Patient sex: F
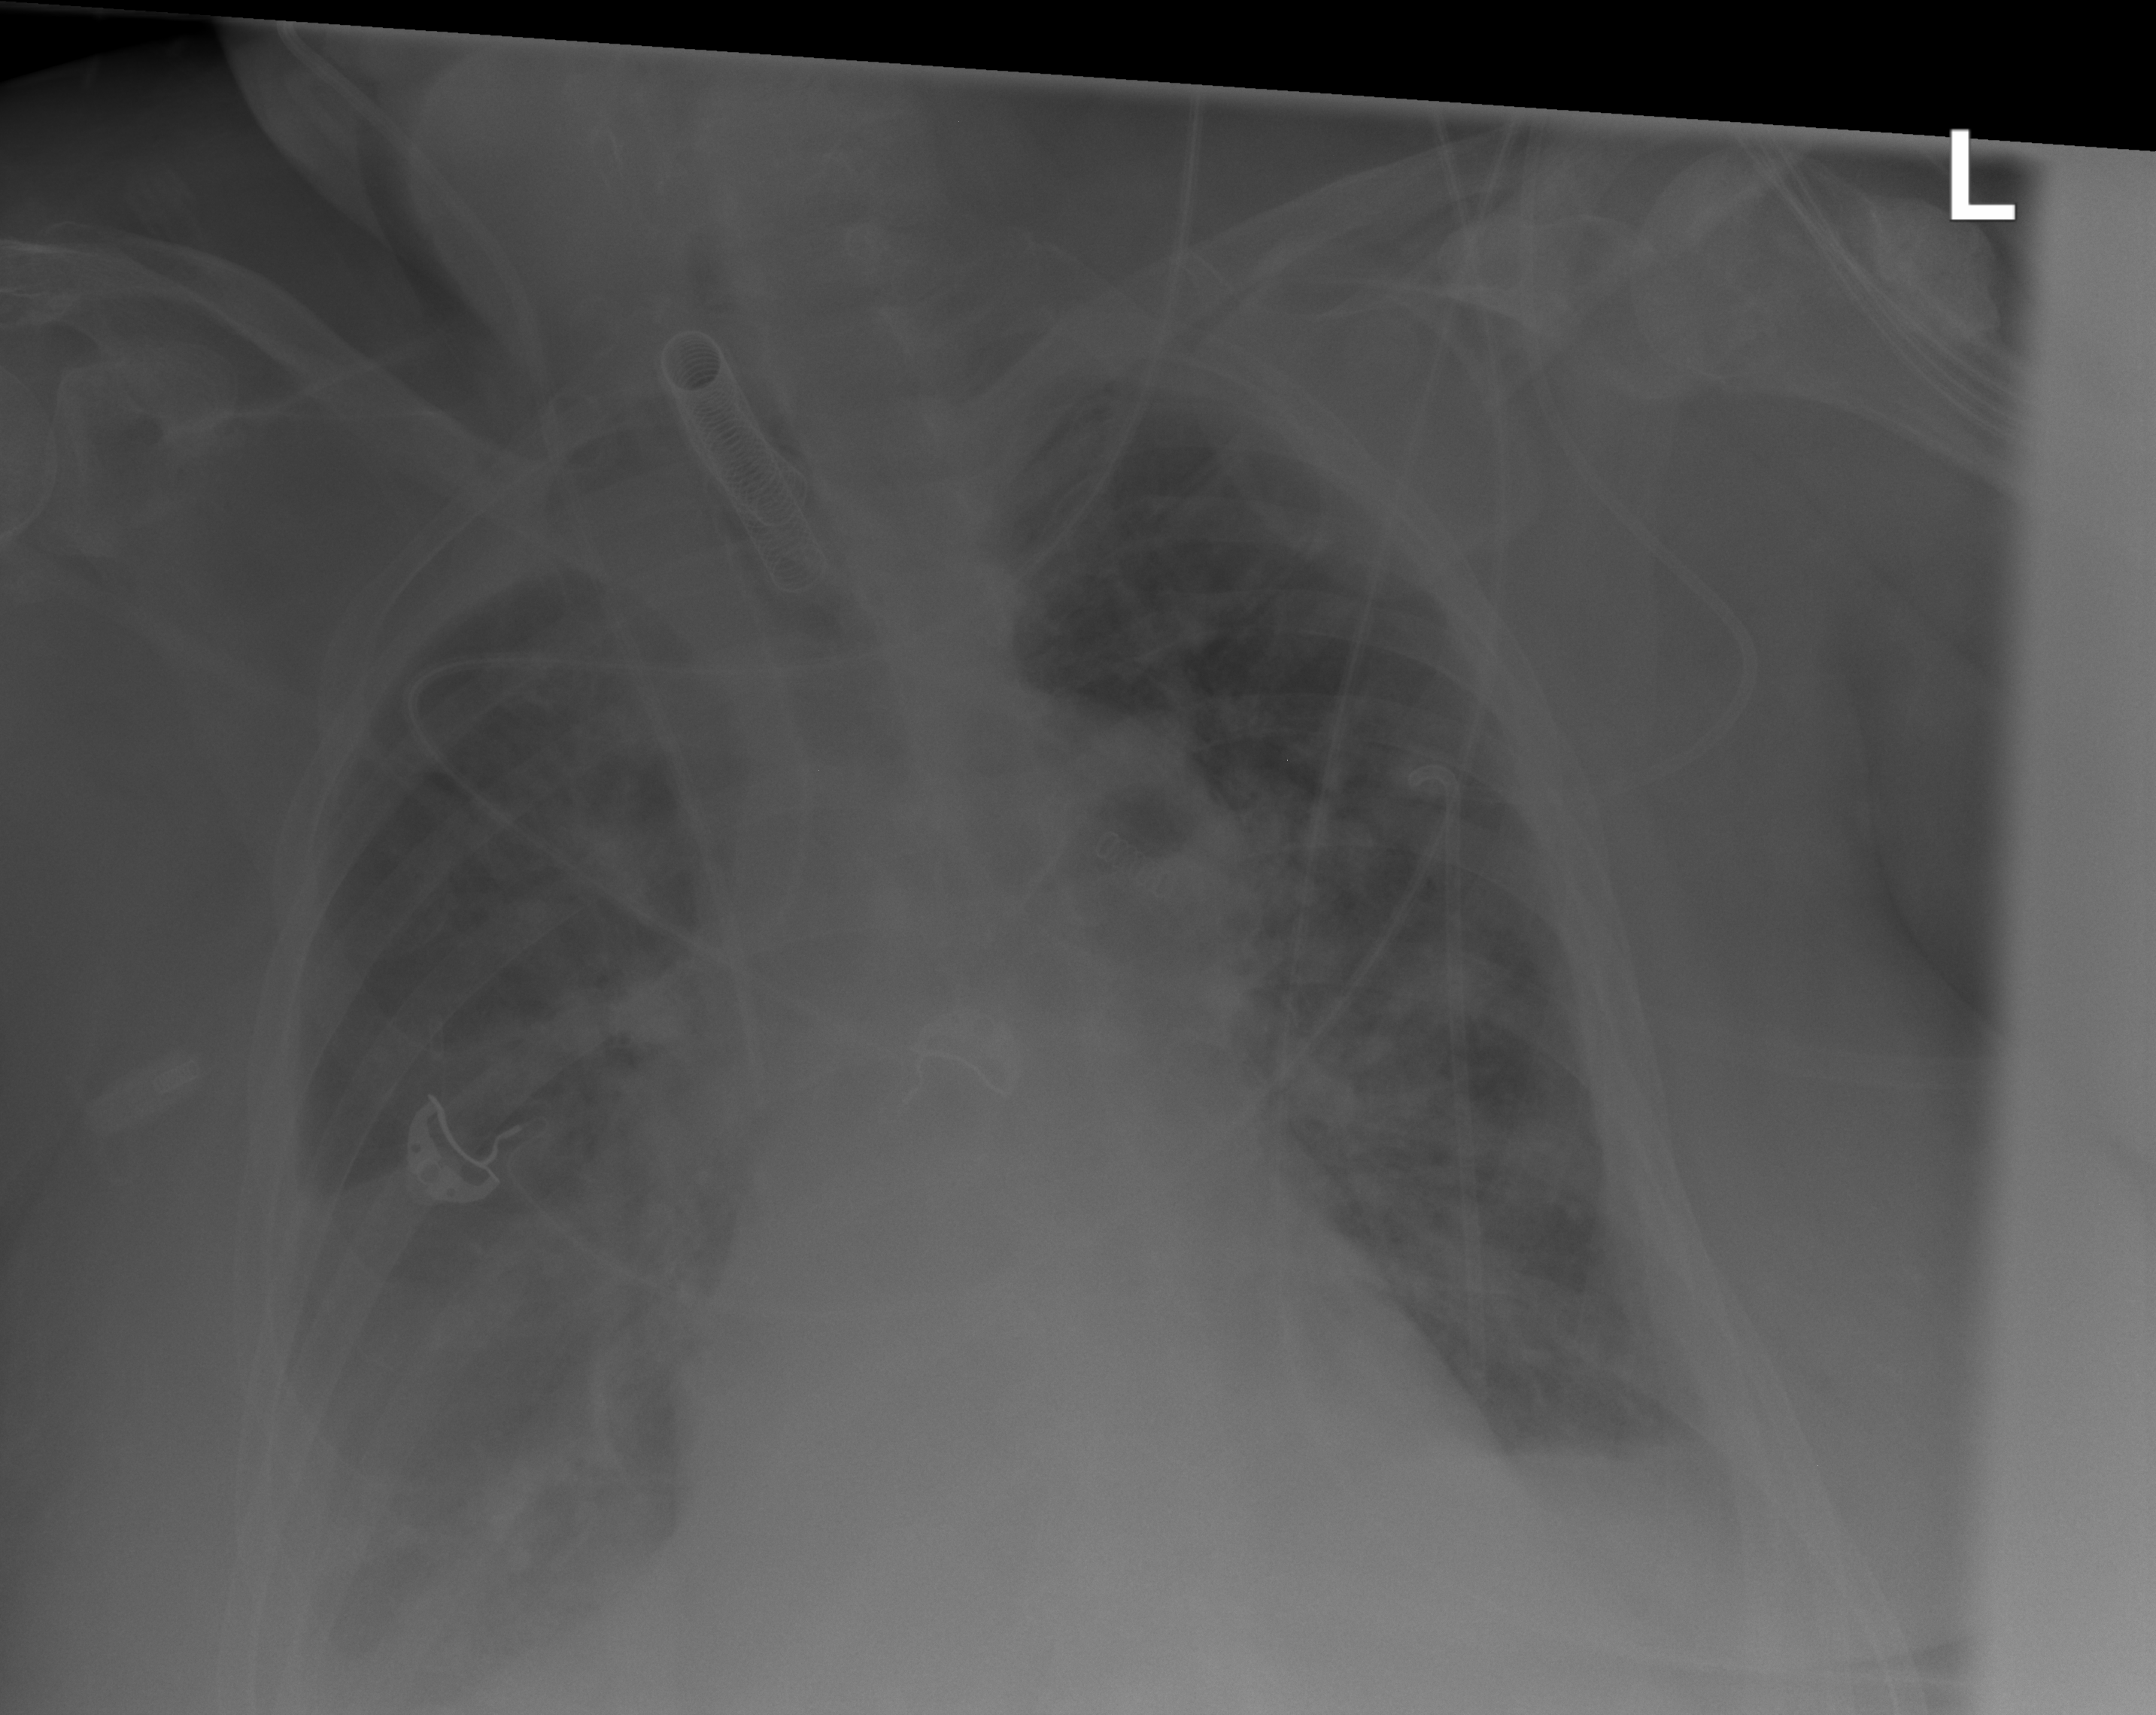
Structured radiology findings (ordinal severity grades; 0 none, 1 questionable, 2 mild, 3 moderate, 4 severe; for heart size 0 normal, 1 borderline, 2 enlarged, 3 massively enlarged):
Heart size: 0
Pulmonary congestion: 2
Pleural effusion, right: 2
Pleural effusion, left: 2
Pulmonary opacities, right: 2
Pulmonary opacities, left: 2
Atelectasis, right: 2
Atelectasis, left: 2